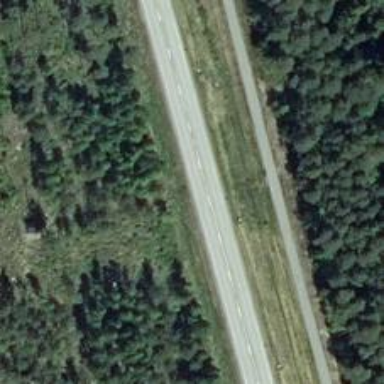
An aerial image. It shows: Tertiary road.